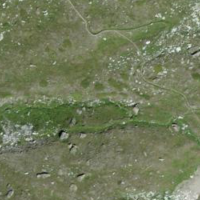
EUNIS habitat code: 26
Species observed at this site:
Saxifraga paniculata
Gymnadenia conopsea